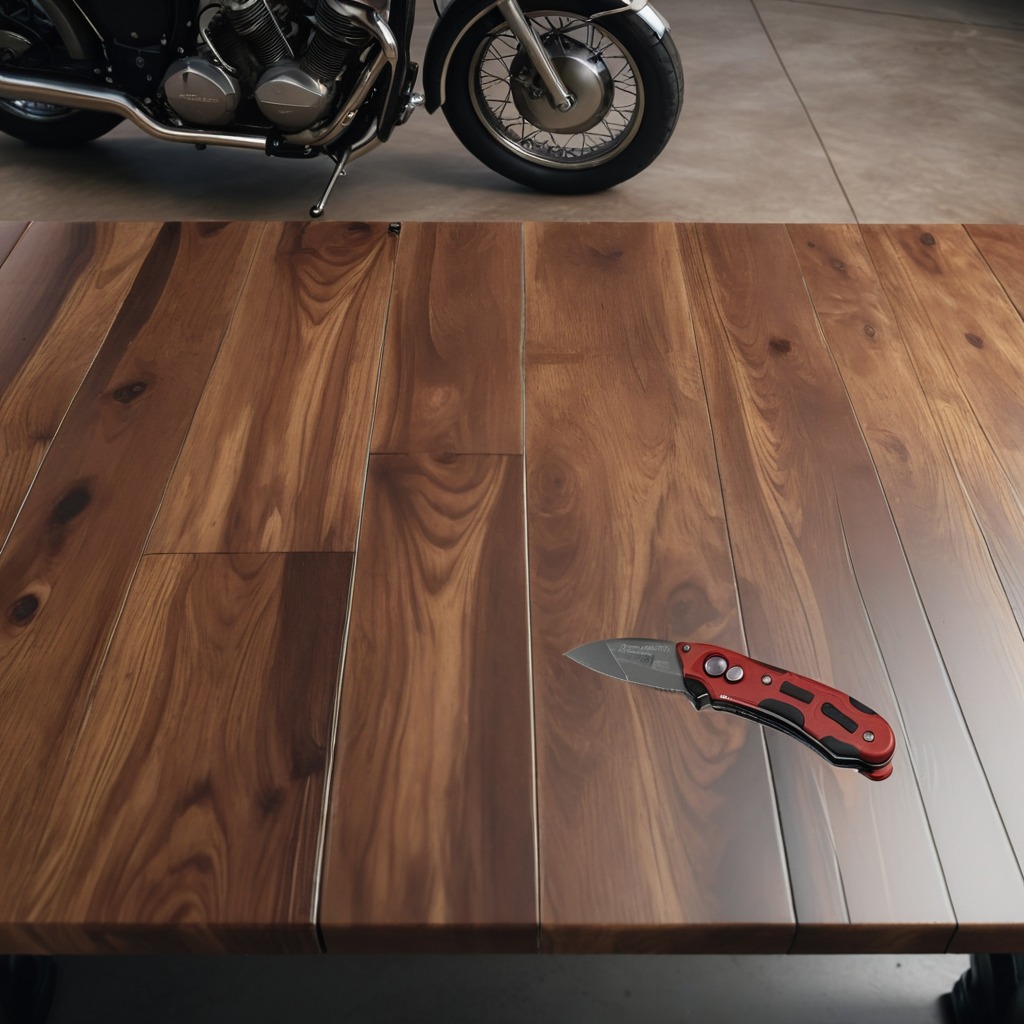
A utility knife is lying on the table.